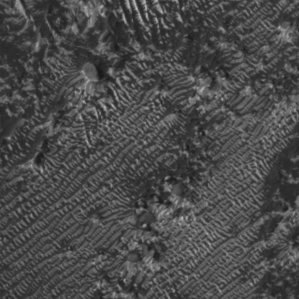
Label: frost